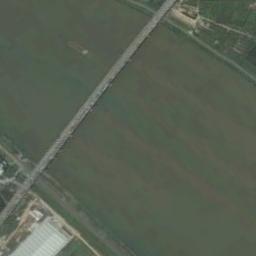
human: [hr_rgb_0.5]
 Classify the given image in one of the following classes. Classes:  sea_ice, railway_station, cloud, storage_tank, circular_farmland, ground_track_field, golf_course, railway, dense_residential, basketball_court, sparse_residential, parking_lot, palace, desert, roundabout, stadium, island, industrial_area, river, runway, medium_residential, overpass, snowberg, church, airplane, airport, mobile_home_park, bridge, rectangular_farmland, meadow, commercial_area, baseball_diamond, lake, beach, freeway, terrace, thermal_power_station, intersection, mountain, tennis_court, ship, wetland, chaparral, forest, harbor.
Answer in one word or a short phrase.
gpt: bridge